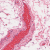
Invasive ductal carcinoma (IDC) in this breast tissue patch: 0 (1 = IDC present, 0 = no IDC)